Question: Hey there I have this table structure:

Using this code, I want to get the id, the username and the clicks in three variables:
'''
$stmt = $dbh->prepare("SELECT username FROM tracker WHERE username='".$data."'");
$stmt->execute();
$row = $stmt->fetch(PDO::FETCH_NUM, PDO::FETCH_ORI_LAST);
$id = $row['0'];
$username = $row['1'];
$clicks = $row['2'];
'''
My results:
'''
$id // slkdflskdfskd
$username // null
$clicks // null
'''
My question, why? What am I doing wrong?..
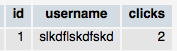
Answer: You are only retrieving the username column.
'''
$stmt = $dbh->prepare("SELECT username FROM tracker WHERE username='".$data."'");
'''
You should change it to include all the columns you want to use:
'''
$stmt = $dbh->prepare("SELECT id, username, clicks FROM tracker WHERE username='".$data."'");
'''
Also if you wanted to work a bit cleaner you should fetch an associated array. That way you can address your '$row' by column name.
Change
'''
$row = $stmt->fetch(PDO::FETCH_NUM, PDO::FETCH_ORI_LAST);
'''
to
'''
$row = $stmt->fetch(PDO::FETCH_ASSOC, PDO::FETCH_ORI_LAST);
'''
Then you can select columns from your row like:
'''
$row['username'] //slkdflskdfskd
'''